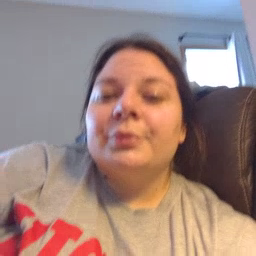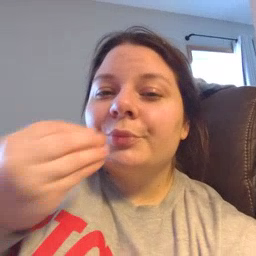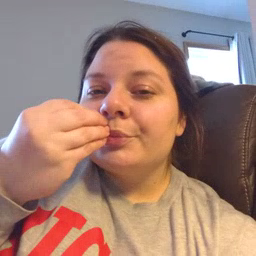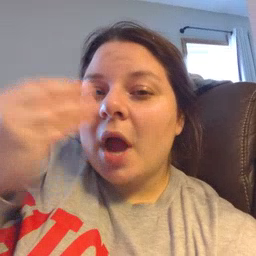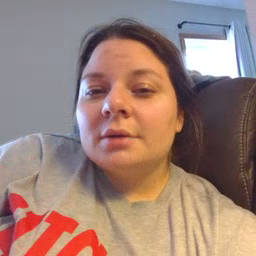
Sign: kiss